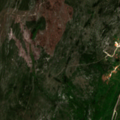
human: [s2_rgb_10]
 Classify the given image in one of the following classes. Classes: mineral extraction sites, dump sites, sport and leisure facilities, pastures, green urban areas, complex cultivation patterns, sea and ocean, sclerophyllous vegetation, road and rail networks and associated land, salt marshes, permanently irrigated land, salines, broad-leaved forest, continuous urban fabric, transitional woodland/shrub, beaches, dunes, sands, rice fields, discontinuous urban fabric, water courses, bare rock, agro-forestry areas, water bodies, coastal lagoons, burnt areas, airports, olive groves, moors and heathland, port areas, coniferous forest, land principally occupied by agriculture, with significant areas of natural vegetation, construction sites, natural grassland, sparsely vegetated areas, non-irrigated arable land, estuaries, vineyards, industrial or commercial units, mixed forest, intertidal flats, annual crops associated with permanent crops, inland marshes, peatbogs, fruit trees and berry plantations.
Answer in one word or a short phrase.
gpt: complex cultivation patterns, natural grassland, sclerophyllous vegetation